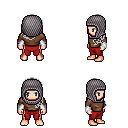
a pixel art fantasy rpg character, male body template, human, light skin, brown long-sleeve shirt, red pants, gray left-swept hairstyle, chain hood, white cloth bracers, four views (front, back, left, right), 2x2 character sprite sheet, small pixel art, hard edges, no anti-aliasing